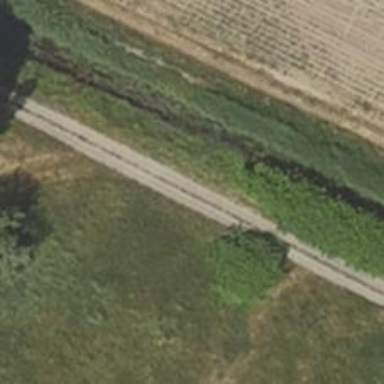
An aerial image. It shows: Sandy track road with grade4 tracktype.